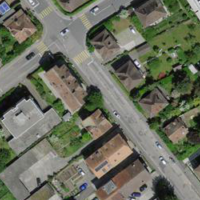
EUNIS habitat code: 54
Species observed at this site:
Corvus corone
Podiceps cristatus
Fulica atra
Anas crecca
Falco subbuteo
Alcedo atthis
Dendrocopos major
Gallinago gallinago
Chroicocephalus ridibundus
Larus michahellis
Cygnus olor
Tringa totanus
Phoenicurus ochruros
Sitta europaea
Tringa erythropus
Ficedula hypoleuca
Tringa nebularia
Tringa ochropus
Charadrius hiaticula
Alopochen aegyptiaca
Calidris ferruginea
Anas platyrhynchos
Streptopelia decaocto
Hydroprogne caspia
Passer domesticus
Aythya fuligula
Carduelis carduelis
Calidris alpina
Turdus merula
Phalacrocorax carbo
Mareca strepera
Parus major
Hirundo rustica
Mergus merganser
Sterna hirundo
Accipiter nisus